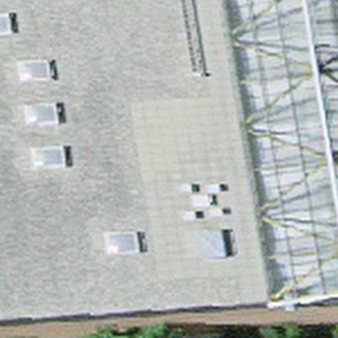
Label: other